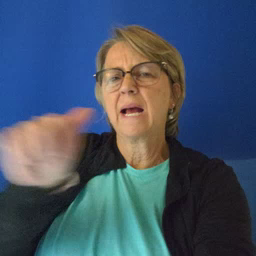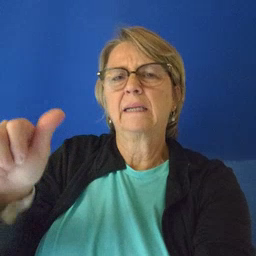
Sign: any